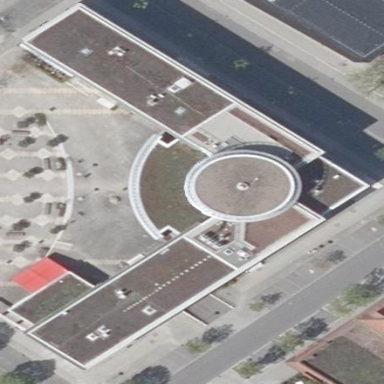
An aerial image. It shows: Civic building that serves as town hall.